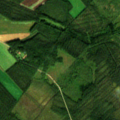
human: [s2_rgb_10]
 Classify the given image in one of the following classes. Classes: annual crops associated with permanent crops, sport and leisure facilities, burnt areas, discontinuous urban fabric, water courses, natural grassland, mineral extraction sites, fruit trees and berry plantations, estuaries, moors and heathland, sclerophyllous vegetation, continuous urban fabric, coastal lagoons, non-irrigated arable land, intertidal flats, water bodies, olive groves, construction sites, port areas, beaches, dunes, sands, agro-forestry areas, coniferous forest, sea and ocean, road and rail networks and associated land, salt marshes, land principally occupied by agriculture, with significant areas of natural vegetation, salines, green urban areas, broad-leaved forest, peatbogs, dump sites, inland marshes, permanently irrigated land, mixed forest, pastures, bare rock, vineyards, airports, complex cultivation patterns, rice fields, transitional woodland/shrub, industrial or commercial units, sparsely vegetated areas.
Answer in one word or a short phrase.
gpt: land principally occupied by agriculture, with significant areas of natural vegetation, coniferous forest, mixed forest, transitional woodland/shrub